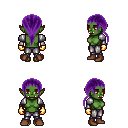
a pixel art fantasy rpg character, female body template, orc, green skin, steel arm armor, metal pants, purple ponytail hairstyle, gold gloves, brown shoes, four views (front, back, left, right), 2x2 character sprite sheet, small pixel art, hard edges, no anti-aliasing